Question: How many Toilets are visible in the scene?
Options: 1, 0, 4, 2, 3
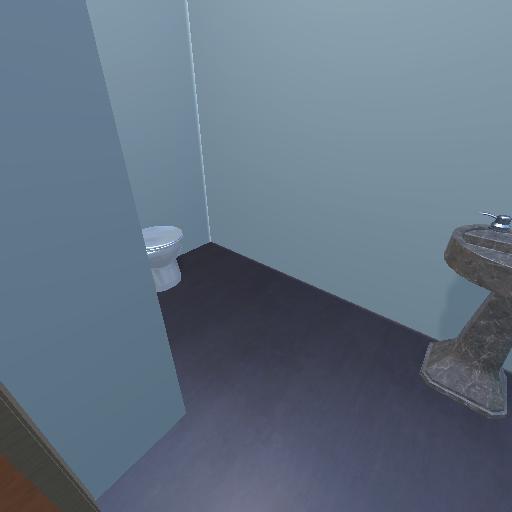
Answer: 1